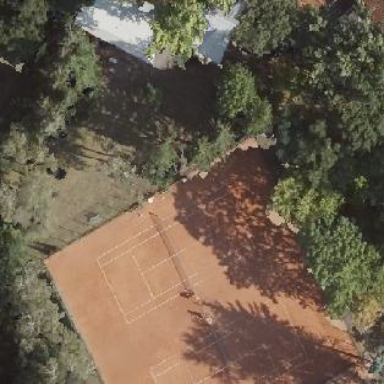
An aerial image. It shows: Clay tennis court on pitch.